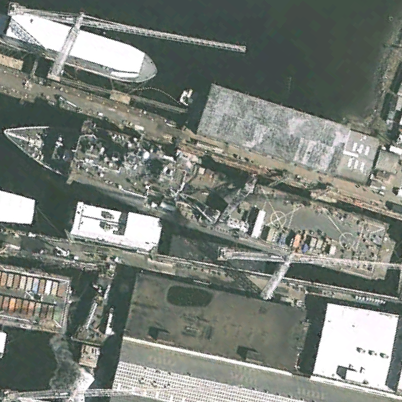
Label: combat